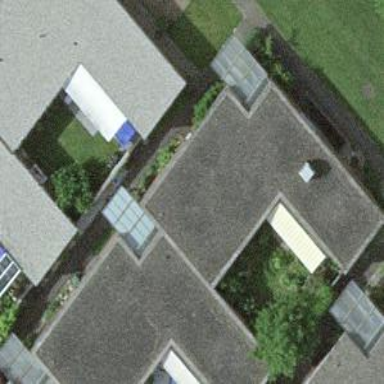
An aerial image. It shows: Terrace building.